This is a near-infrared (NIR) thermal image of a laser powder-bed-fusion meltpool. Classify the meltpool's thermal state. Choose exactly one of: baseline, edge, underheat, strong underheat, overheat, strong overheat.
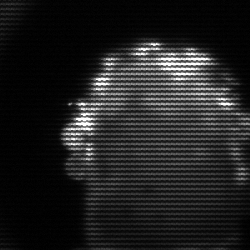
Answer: baseline